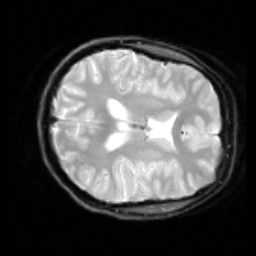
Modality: inplaneT2
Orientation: axial
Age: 22
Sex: female